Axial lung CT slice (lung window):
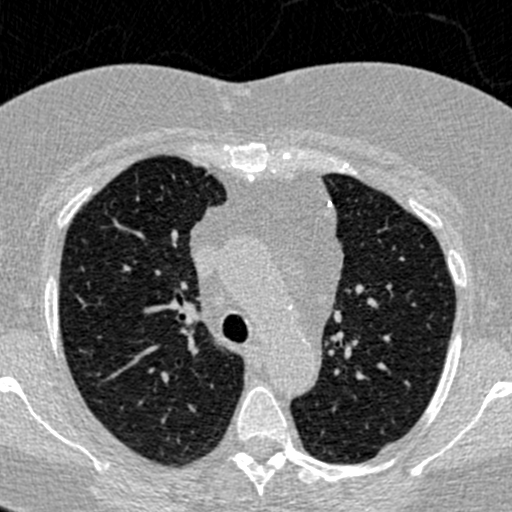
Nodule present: no